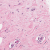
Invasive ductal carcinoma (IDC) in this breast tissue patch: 0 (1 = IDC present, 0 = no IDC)